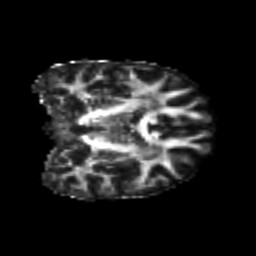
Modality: FA
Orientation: coronal
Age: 23
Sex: female
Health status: healthy
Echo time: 0.074 s